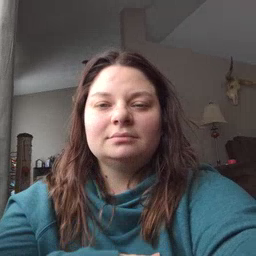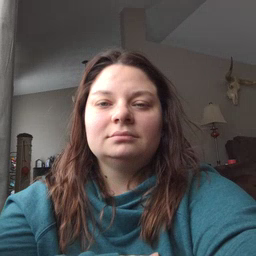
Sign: every